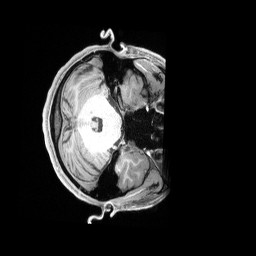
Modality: T1w
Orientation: axial
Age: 23
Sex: female
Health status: healthy
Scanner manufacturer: siemens
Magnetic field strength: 3 T
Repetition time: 2.4 s
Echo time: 0.00228 s